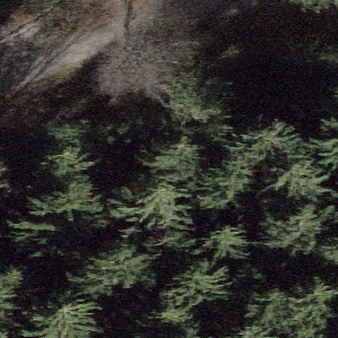
Label: other